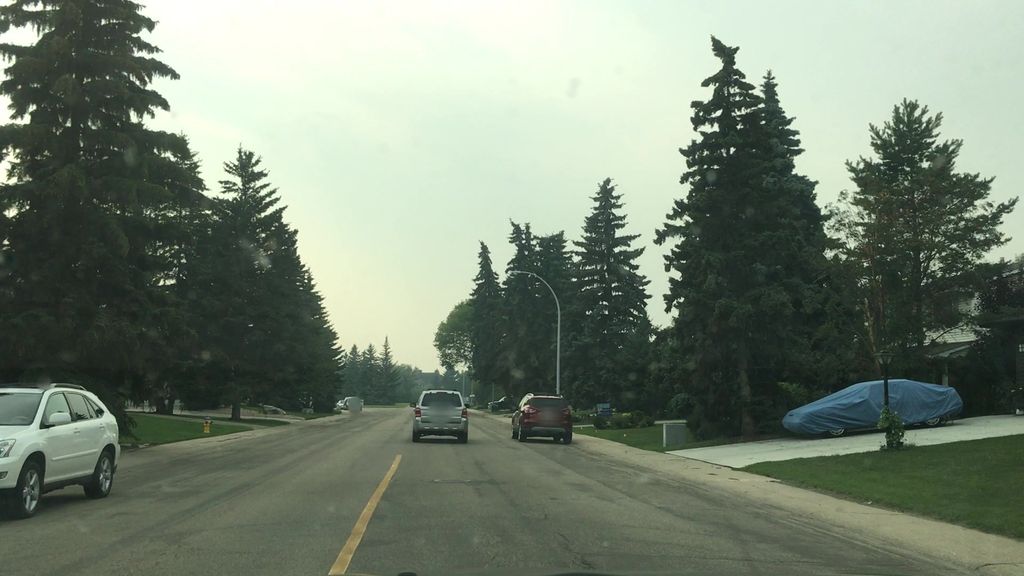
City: edmonton